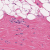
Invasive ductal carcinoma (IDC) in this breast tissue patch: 0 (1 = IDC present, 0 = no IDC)